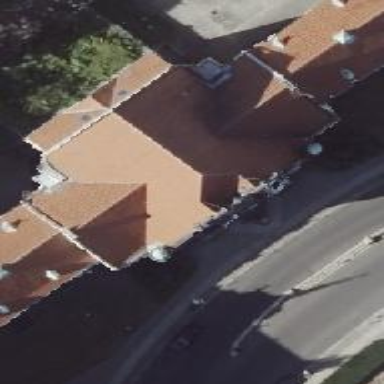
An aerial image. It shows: Courthouse.